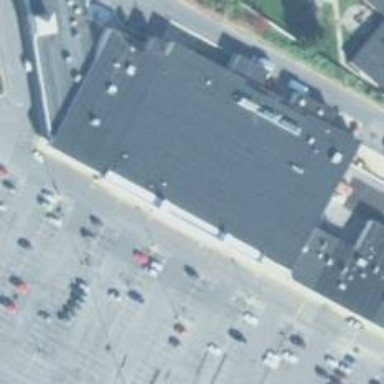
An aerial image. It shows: Supermarket.